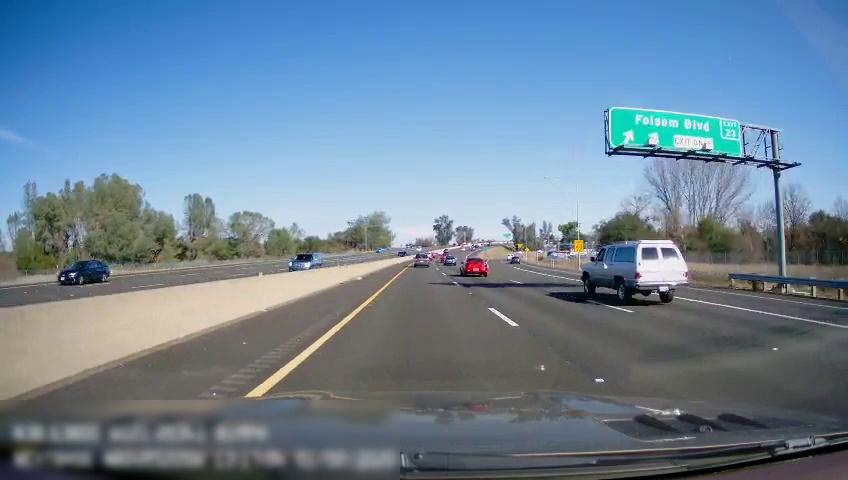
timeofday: Day
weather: Sunny
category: Drivable Space
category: Drivable Space
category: Vehicles | SUV
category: Vehicles | Van
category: Vehicles | Car
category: Vehicles | Car
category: Vehicles | Car
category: Vehicles | SUV
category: Lanes | Current Lane
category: Lanes | Current Lane
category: Lanes | Current Lane
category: Lanes | Alternate Lane
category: Lanes | Alternate Lane
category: Lanes | Alternate Lane
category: Traffic | Signs
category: Traffic | Signs